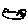
Label: square